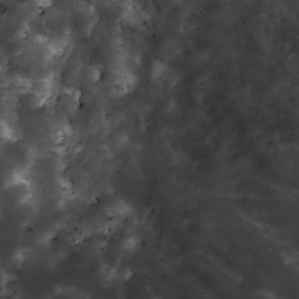
Label: non_frost